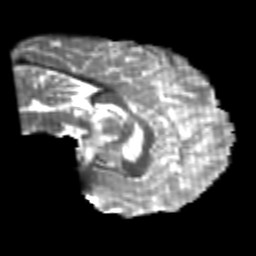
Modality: T2w
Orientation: sagittal
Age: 22
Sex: male
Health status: healthy
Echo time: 0.074 s